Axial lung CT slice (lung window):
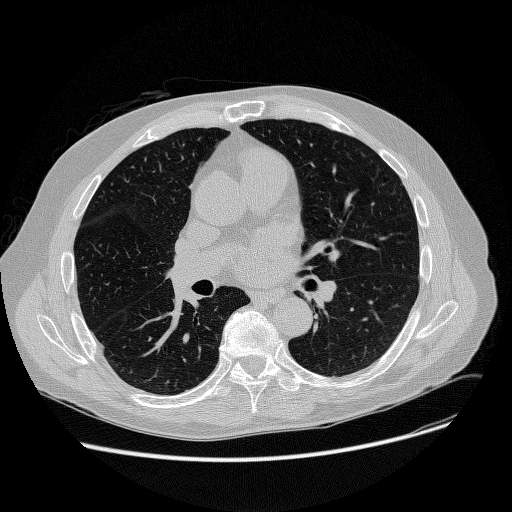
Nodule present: no